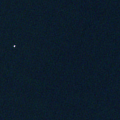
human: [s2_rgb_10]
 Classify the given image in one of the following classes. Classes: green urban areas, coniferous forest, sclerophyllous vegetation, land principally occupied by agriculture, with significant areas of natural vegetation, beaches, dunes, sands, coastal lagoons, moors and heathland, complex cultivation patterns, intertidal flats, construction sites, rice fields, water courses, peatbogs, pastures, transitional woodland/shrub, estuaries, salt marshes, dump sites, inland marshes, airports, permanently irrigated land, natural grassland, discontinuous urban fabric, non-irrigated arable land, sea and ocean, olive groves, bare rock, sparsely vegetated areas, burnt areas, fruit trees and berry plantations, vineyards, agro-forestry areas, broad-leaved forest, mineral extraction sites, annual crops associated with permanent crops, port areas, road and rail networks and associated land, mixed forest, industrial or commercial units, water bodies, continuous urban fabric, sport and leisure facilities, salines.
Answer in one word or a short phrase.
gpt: sea and ocean